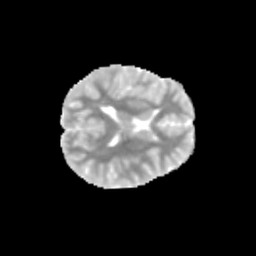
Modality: MD
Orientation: axial
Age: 12
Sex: female
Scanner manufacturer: siemens
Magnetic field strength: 3 T
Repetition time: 3.8 s
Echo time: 0.07 s